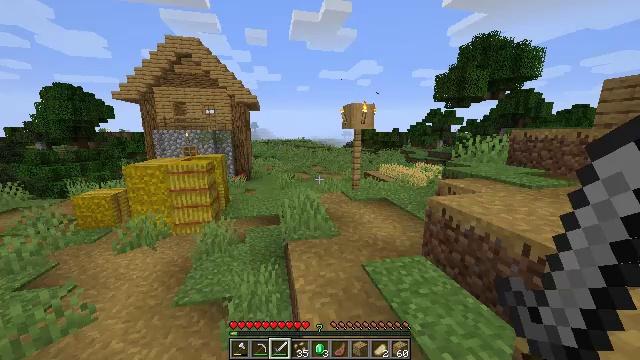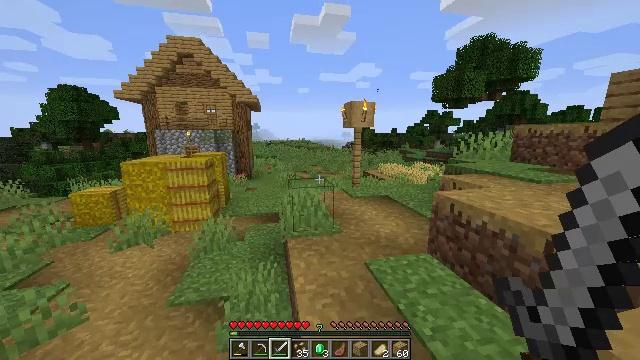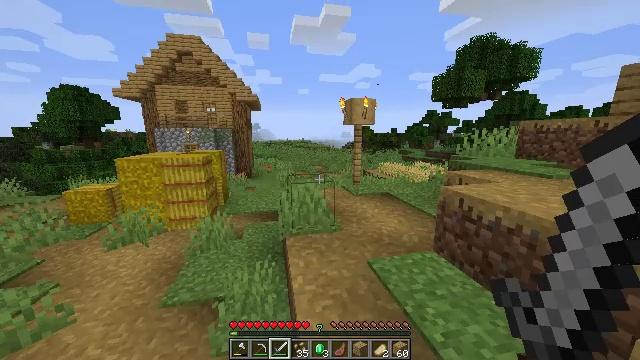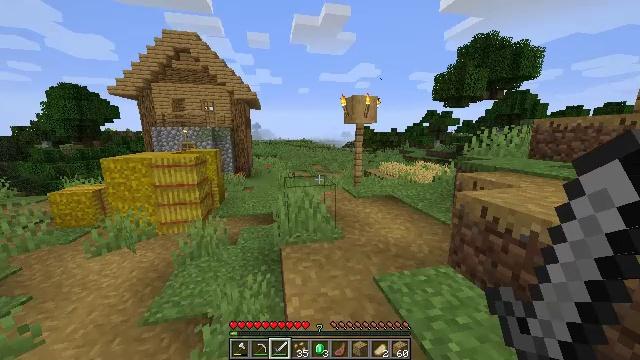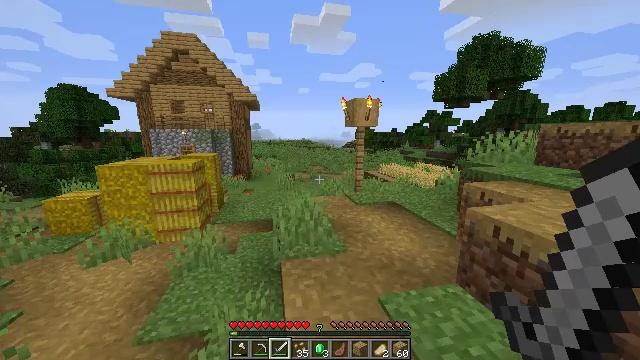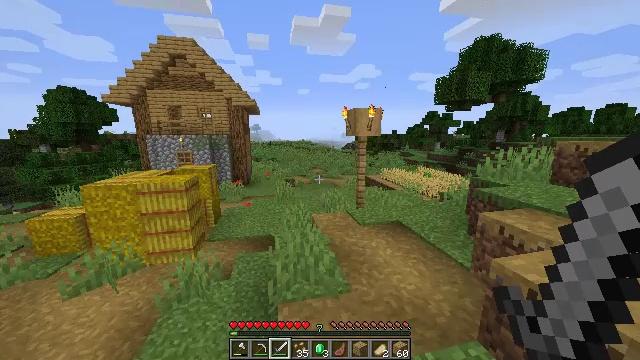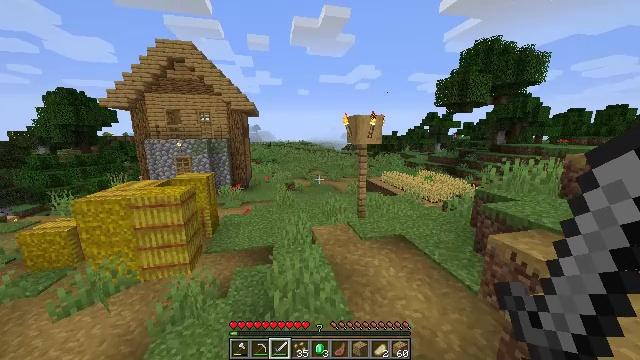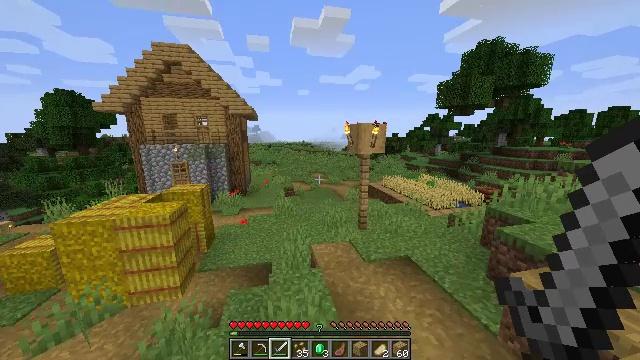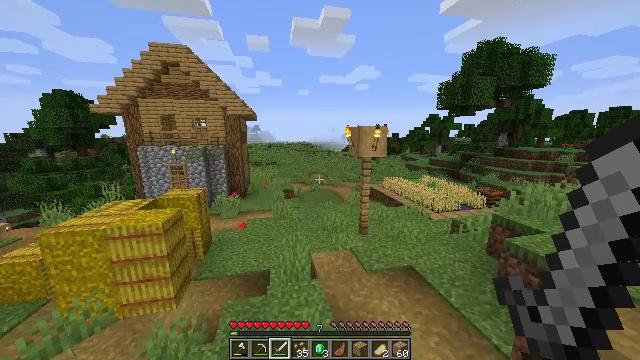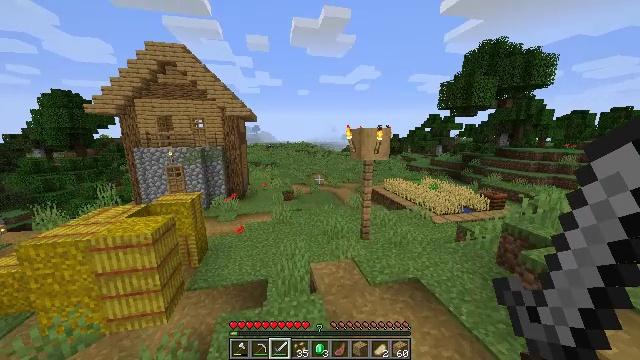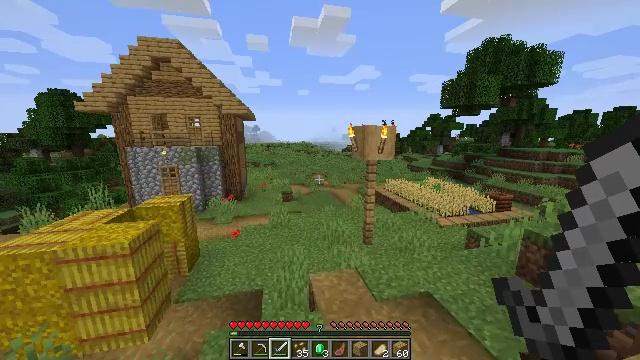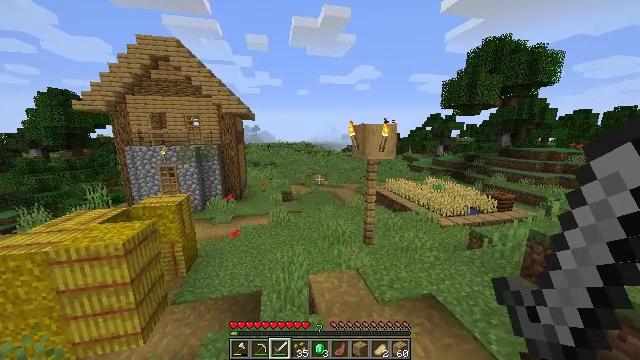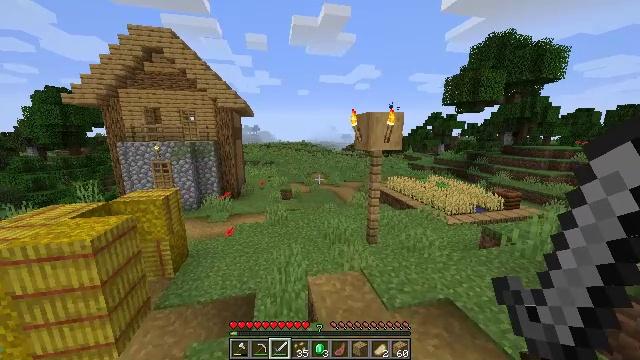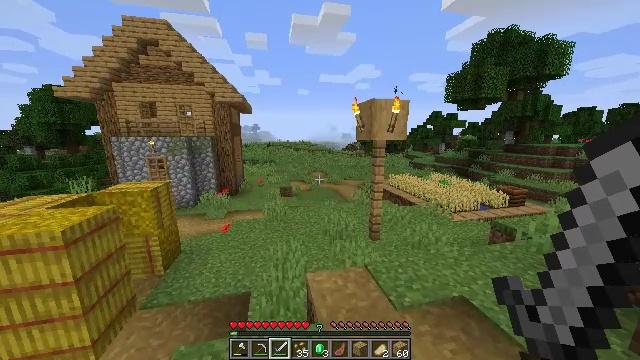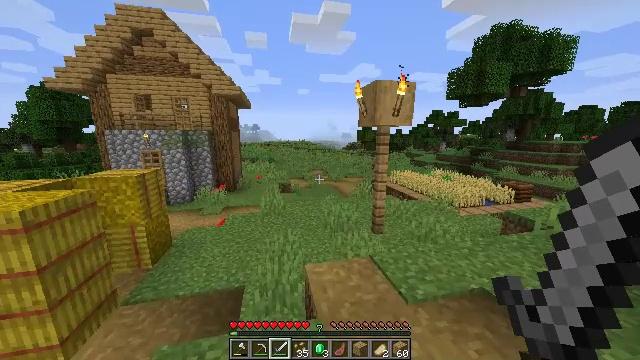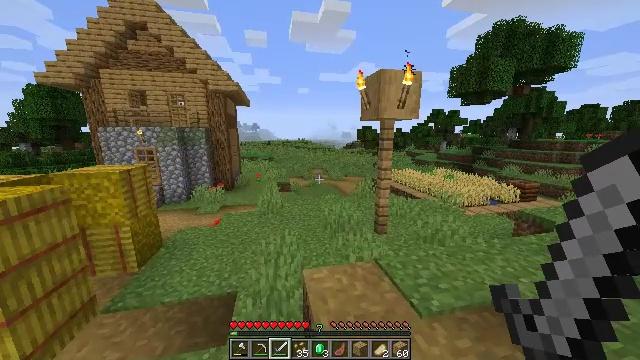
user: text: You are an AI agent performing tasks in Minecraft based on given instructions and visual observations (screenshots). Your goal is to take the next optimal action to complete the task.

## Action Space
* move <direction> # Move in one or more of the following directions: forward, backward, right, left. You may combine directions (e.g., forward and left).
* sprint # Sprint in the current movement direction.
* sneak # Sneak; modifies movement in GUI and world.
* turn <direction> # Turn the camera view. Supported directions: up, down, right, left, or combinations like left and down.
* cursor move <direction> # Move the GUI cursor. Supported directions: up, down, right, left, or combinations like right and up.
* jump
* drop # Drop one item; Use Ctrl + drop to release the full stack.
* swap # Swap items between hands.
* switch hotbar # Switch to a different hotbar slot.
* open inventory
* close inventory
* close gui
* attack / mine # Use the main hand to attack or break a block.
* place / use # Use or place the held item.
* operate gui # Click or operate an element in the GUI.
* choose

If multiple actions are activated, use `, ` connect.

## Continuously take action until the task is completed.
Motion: motion action
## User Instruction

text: Mine beetroots from the garden.
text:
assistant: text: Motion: move forward, sprint, jump
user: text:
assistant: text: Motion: move forward, sprint, jump
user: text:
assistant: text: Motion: move forward, sprint, jump
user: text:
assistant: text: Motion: move forward, sprint, jump
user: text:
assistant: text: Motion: move forward, sprint, jump
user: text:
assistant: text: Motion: move forward, sprint, jump
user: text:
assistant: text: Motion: move forward, sprint, jump
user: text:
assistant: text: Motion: move forward, sprint, jump
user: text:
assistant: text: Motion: move forward, sprint, jump
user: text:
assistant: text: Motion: move forward, sprint, jump
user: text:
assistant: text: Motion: move forward, sprint, jump
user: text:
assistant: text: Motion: move forward, sprint, jump
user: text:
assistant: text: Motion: move forward, sprint, jump
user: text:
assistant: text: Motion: move forward, sprint, jump
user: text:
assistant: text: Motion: move forward, sprint, jump
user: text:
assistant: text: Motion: move forward, sprint, jump
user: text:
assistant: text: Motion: move forward, sprint, turn right, jump
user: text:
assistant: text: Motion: move forward, sprint, turn right, jump
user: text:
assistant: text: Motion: move forward, sprint, turn right, jump
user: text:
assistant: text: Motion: move forward, sprint, turn right, jump
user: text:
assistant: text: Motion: move forward, sprint, turn right, jump
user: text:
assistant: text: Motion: move forward, sprint, turn right, jump
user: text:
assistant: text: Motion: move forward, sprint, turn right, jump
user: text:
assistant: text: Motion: move forward, sprint, turn right, jump
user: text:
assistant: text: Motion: move forward, sprint, jump
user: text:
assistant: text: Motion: move forward, sprint, jump
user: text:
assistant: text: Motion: move forward, sprint, jump
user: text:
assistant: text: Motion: move forward, sprint, jump
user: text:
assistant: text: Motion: move forward, sprint, jump
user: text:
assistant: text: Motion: move forward, sprint, jump